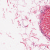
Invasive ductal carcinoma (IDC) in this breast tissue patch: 0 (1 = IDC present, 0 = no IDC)